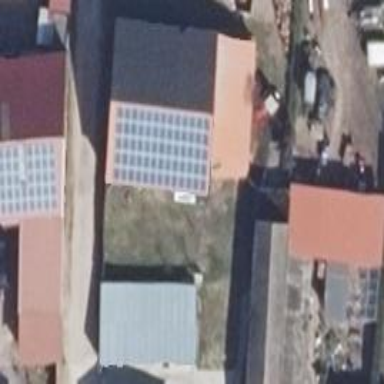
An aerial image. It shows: Solar photovoltaic panel generator producing electricity in small installation.